Question: An interlinear gloss can be used to layout a translation of a document.
<URL>
Usually this is done word-by-word or morpheme-by-morpheme. However, I would like to do this in a different way, translating entire paragraphs at a time. The following link and image is an example of what I want done, though I want to do it for a different text which is larger.
<URL>

For now I am not interested in taking into account the order of words or phrases that change order between languages. That is, I don't mind if the words in the paragraph are not aligned or if the length of one paragraph is much longer than the other, causing an overhanging line.
As far as I can tell, the following packages do not meet my needs:
'''
covingtn.sty
cgloss4e.sty
gb4e.sty
lingmacros.sty - shortex
'''
Here is the english version:
'''
In the heart of the forest lived three little pigs who were brothers. The wolf always was chasing them in order to eat them. In order to escape the wolf, the pigs decided to make a house each. The smallest made his from straw, to finish first and go out to play. The middle one constructed a cottage from wood. Seeing that his little brother had finished already, he hurried to go and play with him. The oldest worked on his house of brick. 'You'll soon see what the wolf does with your houses,' he scolded his brothers but they were having a great time.
'''
Here is the spanish version:
'''
En el corazon del bosque vivian tres cerditos que eran hermanos. El lobo siempre andaba persiguiendoles para comerselos. Para escapar del lobo, los cerditos decidieron hacerse una casa. El pequeno la hizo de paja, para acabar antes y poder irse a jugar. El mediano construyo una casita de madera. Al ver que su hermano perqueno habia terminado ya, se dio prisa para irse a jugar con el. El mayor trabajaba en su casa de ladrillo. - Ya vereis lo que hace el lobo con vuestras casas - rino a sus hermanos mientras estos se lo pasaban en grande.
'''
I want to do it manually like this:
'''
\documentclass{article}
\usepackage[margin=1in, paperwidth=8.5in, paperheight=11in]{geometry}
\usepackage[utf8]{inputenc}
\usepackage{url}
\begin{document}
\noindent
\url{http://www.optimnem.co.uk/learning/spanish/three-little-pigs.php}\\
\\
\indent
En el corazon del bosque vivian tres cerditos que eran hermanos. El lobo siempre\\
\indent
In the heart of the forest lived three little pigs who were brothers. The wolf always\\
\\
%
andaba persiguiendoles para comerselos. Para escapar del lobo, los cerditos decidieron\\
was chasing them in order to eat them. In order to escape the wolf, the pigs decided to\\
\\
%
hacerse una casa. El pequeno la hizo de paja, para acabar antes y poder irse a jugar.\\
make a house each. The smallest made his from straw, to finish first and go out to play.\\
\\
%
El mediano construyo una casita de madera. Al ver que su hermano perqueno habia\\
The middle one constructed a cottage from wood. Seeing that his little brother had\\
\\
%
terminado ya, se dio prisa para irse a jugar con el. El mayor trabajaba en su casa de\\
finished already, he hurried to go and play with him. The oldest worked on his house of\\
\\
%
ladrillo. - Ya vereis lo que hace el lobo con vuestras casas - rino a sus hermanos\\
brick. 'You'll soon see what the wolf does with your houses,' he scolded his brothers\\
\\
%
mientras estos se lo pasaban en grande.\\
but they were having a great time.\\
\\
\end{document}\\
'''
I would like to use a package or a macro to automatically have the english and spanish texts interspersed with line breaks when the end of the line has been reached for each. How can I layout this simple dual-line biligual paragraph in Latex in a more automated way (without manually adding line breaks)?
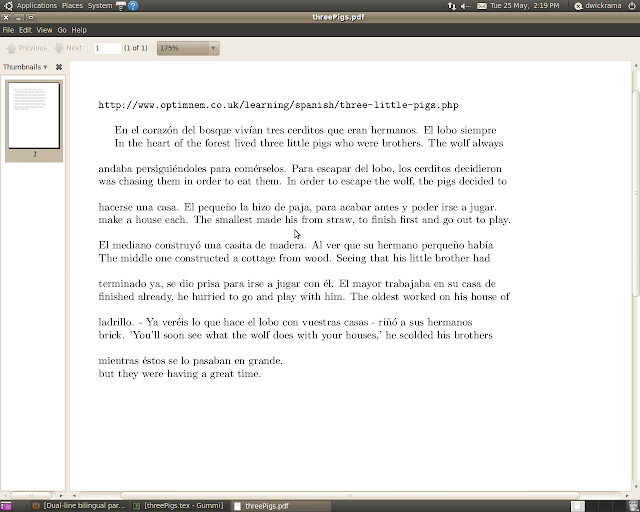
Answer: The following hack may help you achieve your goal. It's based on the idea of a zero-height minipage to overlap two -spaced minipages.
I'll use placeholders for the English and Spanish text ('\english' and '\spanish' respectively). Also, be sure to include the 'setspace' package:
'''
\usepackage{setspace}
\def\english{In the heart of the forest lived three little pigs who were brothers. The wolf always was chasing them in order to eat them. In order to escape the wolf, the pigs decided to make a house each. The smallest made his from straw, to finish first and go out to play. The middle one constructed a cottage from wood. Seeing that his little brother had finished already, he hurried to go and play with him. The oldest worked on his house of brick. 'You'll soon see what the wolf does with your houses,' he scolded his brothers but they were having a great time.}
\def\spanish{En el corazon del bosque vivian tres cerditos que eran hermanos. El lobo siempre andaba persiguiendoles para comerselos. Para escapar del lobo, los cerditos decidieron hacerse una casa. El pequeno la hizo de paja, para acabar antes y poder irse a jugar. El mediano construyo una casita de madera. Al ver que su hermano perqueno habia terminado ya, se dio prisa para irse a jugar con el. El mayor trabajaba en su casa de ladrillo. - Ya vereis lo que hace el lobo con vuestras casas - rino a sus hermanos mientras estos se lo pasaban en grande.}
'''
By giving the top block a height of '0pt' we allow for the next 'minipage' to overlap it.
'''
\begin{minipage}[t][0pt]{\linewidth}
\setstretch{3}
\english
\end{minipage}
\begin{minipage}[t]{\linewidth}
\setstretch{3}
\spanish
\end{minipage}
'''
One of the problems with this idea is that if the zero-height section is longer than the regular section, then you'll have some lingering overlapping text to deal with. (: This problem is addressed in the comment below, note that line-breaks will also be a serious drawback to this idea.)
The result (in part):
<URL>